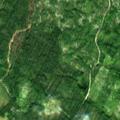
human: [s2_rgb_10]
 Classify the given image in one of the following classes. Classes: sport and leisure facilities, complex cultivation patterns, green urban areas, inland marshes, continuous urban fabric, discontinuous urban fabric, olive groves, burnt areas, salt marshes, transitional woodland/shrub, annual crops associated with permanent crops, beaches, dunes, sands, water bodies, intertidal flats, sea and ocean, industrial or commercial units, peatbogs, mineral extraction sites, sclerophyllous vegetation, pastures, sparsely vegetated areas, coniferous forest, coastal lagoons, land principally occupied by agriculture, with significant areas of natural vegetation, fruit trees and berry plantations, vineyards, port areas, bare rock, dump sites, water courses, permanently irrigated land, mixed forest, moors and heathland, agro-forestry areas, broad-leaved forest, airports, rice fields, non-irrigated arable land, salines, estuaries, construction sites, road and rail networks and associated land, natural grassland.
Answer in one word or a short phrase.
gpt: coniferous forest